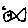
Label: fish